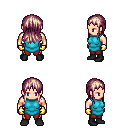
a pixel art fantasy rpg character, male body template, human, light skin, teal tunic, red pants, white blonde unkempt hairstyle, gold gloves, black shoes, four views (front, back, left, right), 2x2 character sprite sheet, small pixel art, hard edges, no anti-aliasing